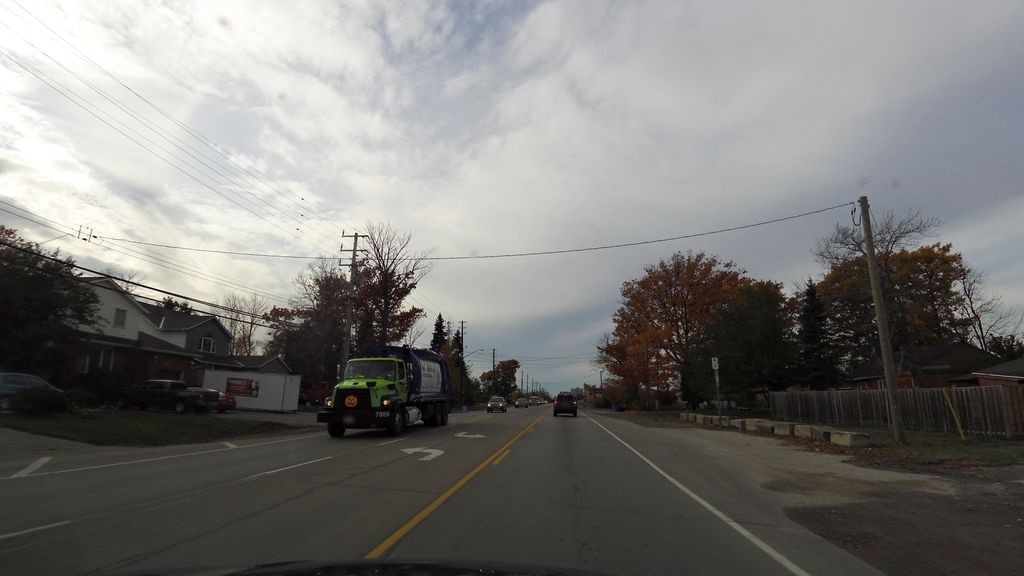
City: hamilton